Field crop: tomato
Growth stage: 2
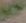
Species: solanum